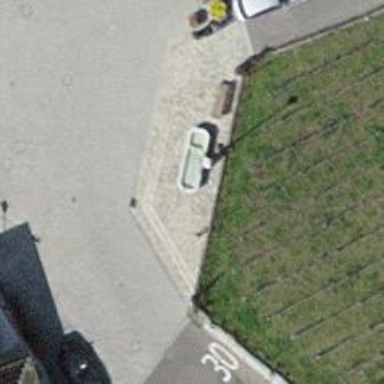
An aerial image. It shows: Beautiful fountain.